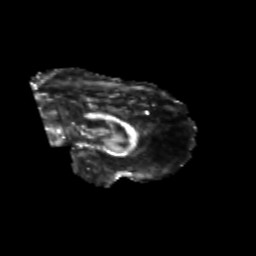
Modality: FA
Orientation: sagittal
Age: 43
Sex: male
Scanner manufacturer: siemens
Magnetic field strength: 3 T
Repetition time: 8.9 s
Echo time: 0.088 s